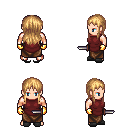
a pixel art fantasy rpg character, male body template, human, light skin, maroon tunic, robe skirt, light blonde unkempt hairstyle, gold gloves, gray slippers, dagger, four views (front, back, left, right), 2x2 character sprite sheet, small pixel art, hard edges, no anti-aliasing